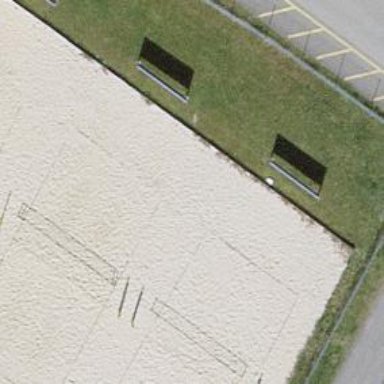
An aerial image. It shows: Beach volleyball pitch for leisure land activities.